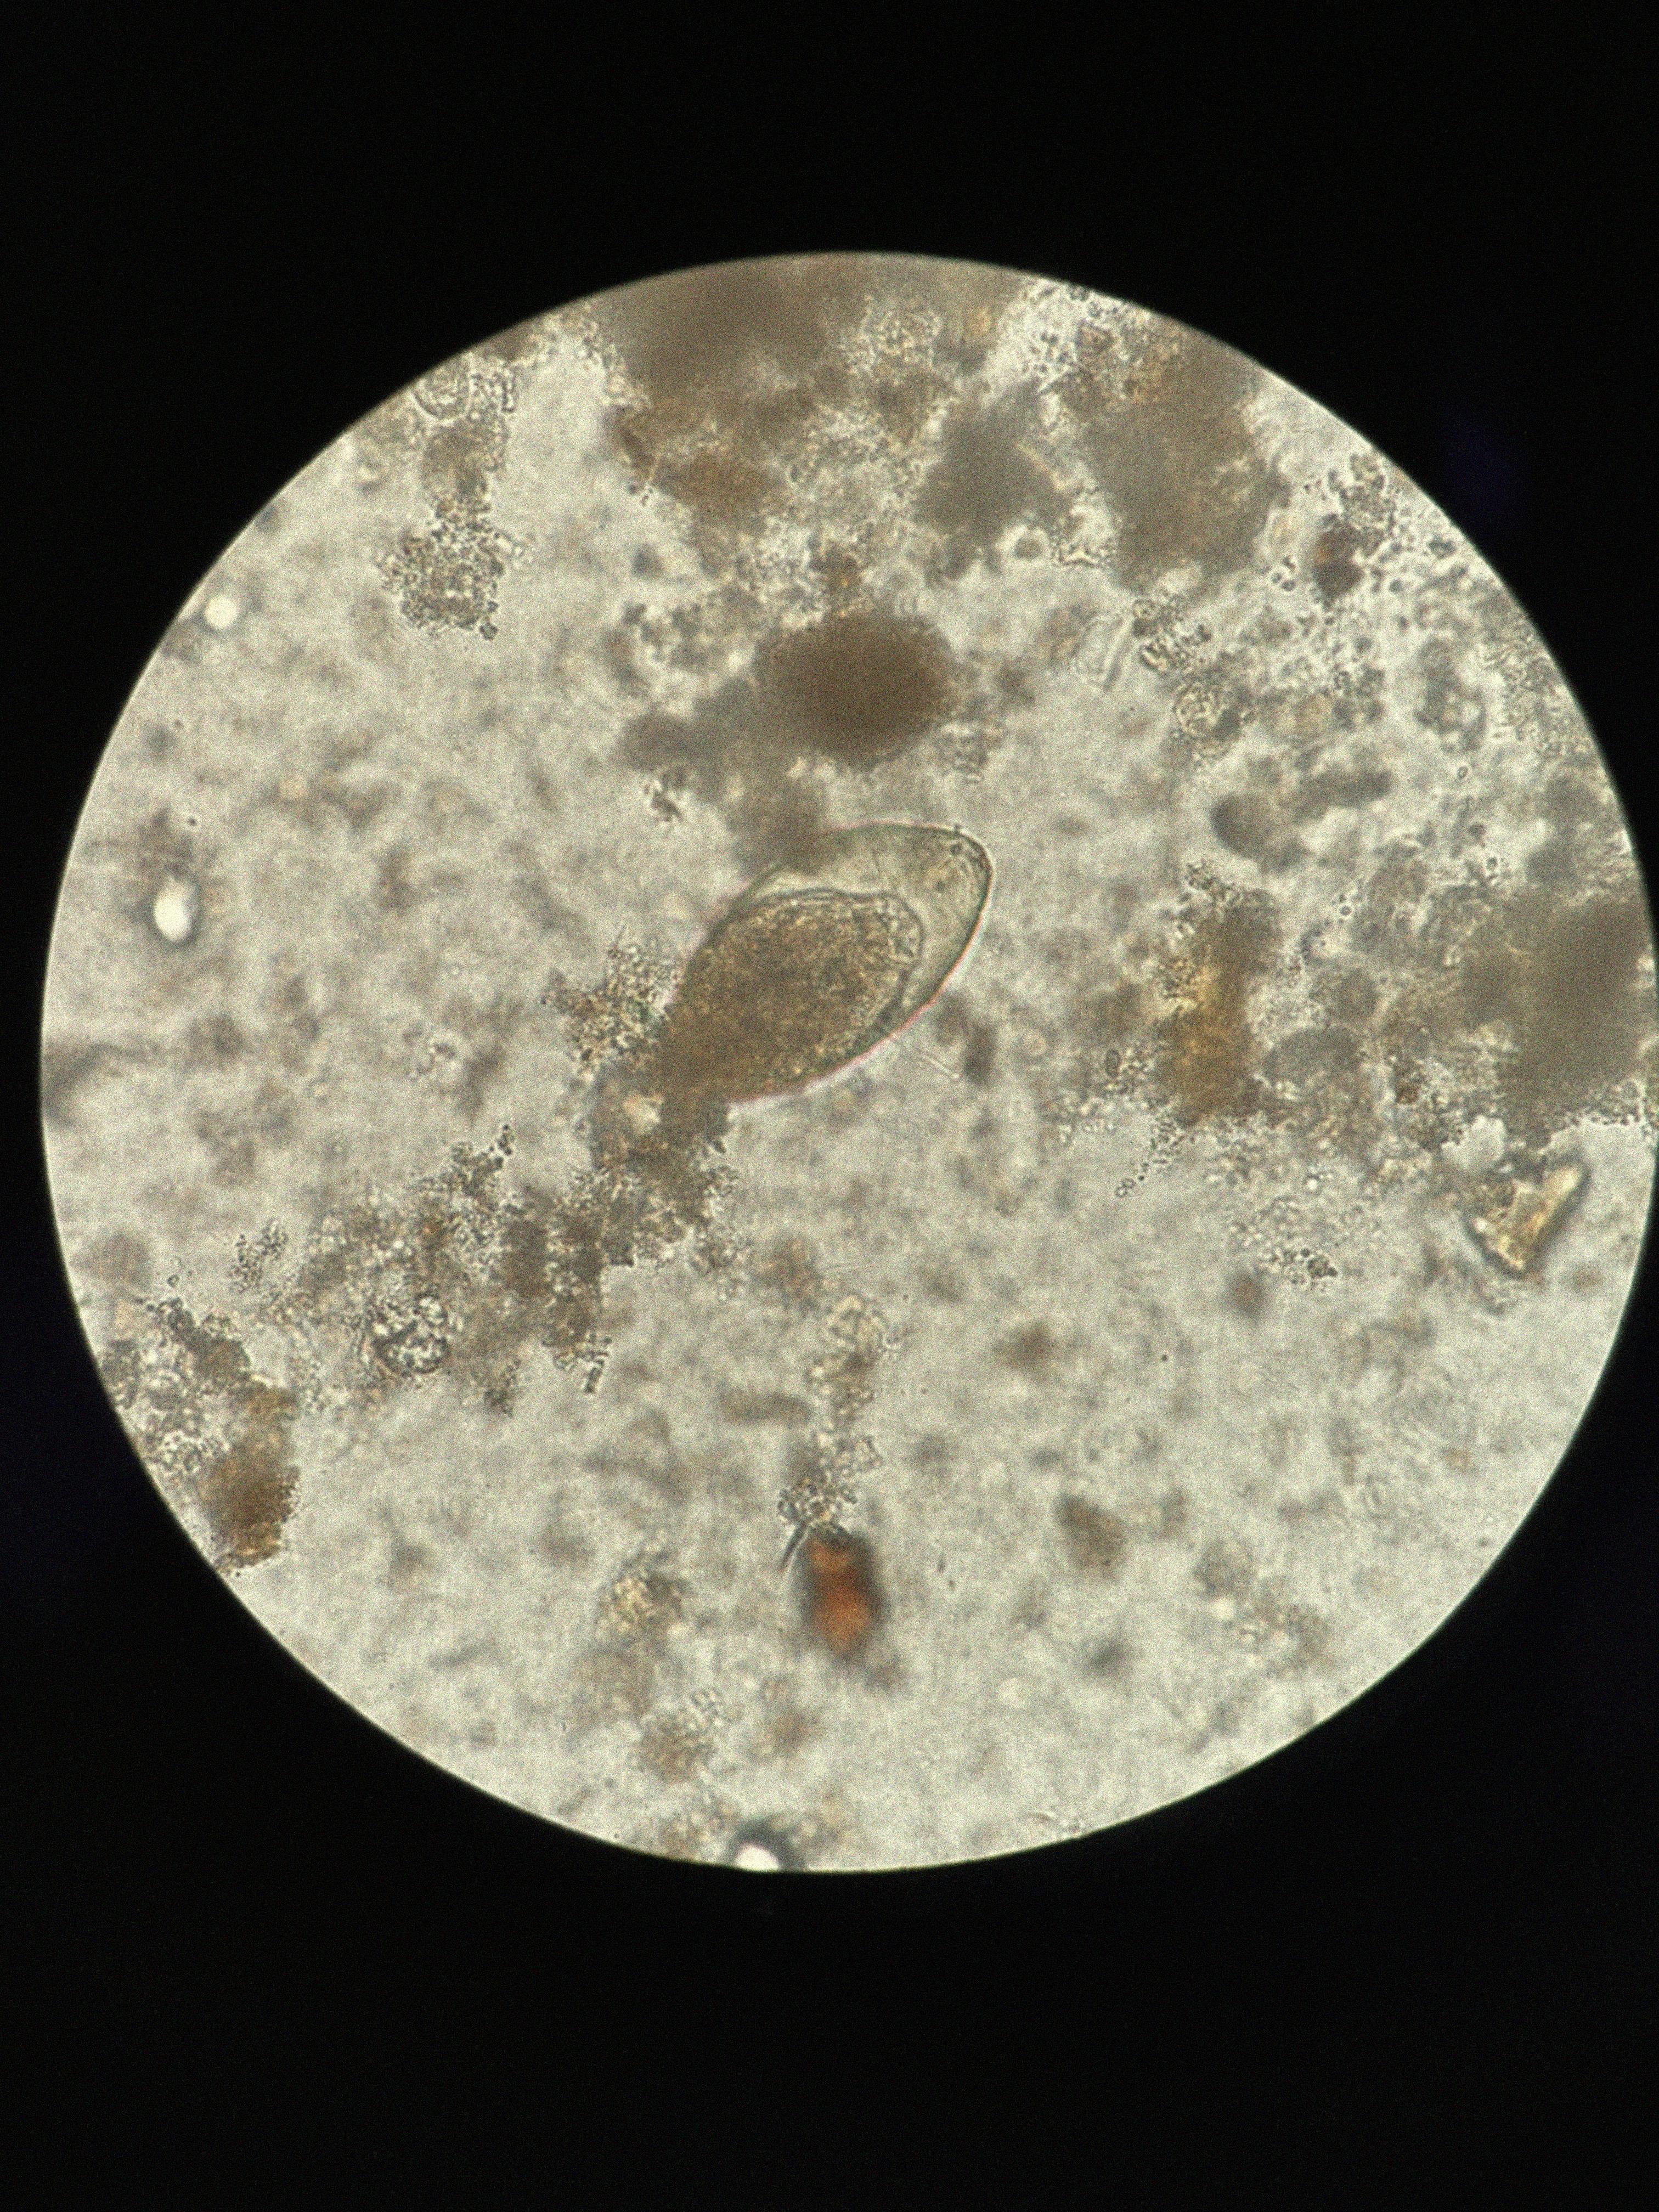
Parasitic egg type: Fasciolopsis buski